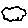
Label: cloud